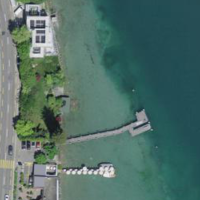
EUNIS habitat code: 14
Species observed at this site:
Cygnus olor
Podiceps cristatus
Columba palumbus